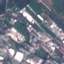
Land use / land cover: Industrial